Question: How can I get the default keyboard to be shorter like the keyboard on the right?
The standard keyboard is the left, how do I get it to have the height of the one on the right?
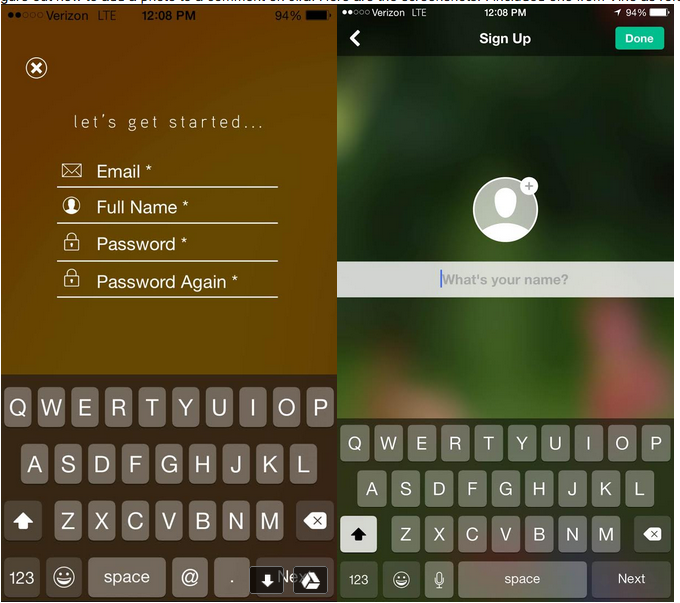
Answer: The left keyboard is not taller than the right keyboard-- they are the same height, in points. The difference is in the scale of the screen; i.e. the pixels are smaller on the right. Assuming that these are the same device, the difference is caused by one of two things:
- -
: A good tip for recognizing such resolution differences (on an iPhone 6 or 6+) is to watch the clock as an app launches. If it gets bigger, then your device is set to the "Standard" view mode, and the application has not been updated to support iPhone 6/6+ resolutions. If the clock stays the same size, then either the app has been updated to support iPhone 6, or the device is in the "Zoomed" view mode (or both).